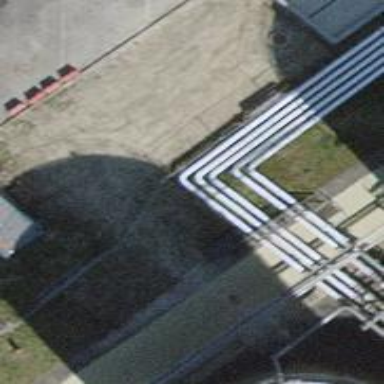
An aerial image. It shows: Pipeline structure.